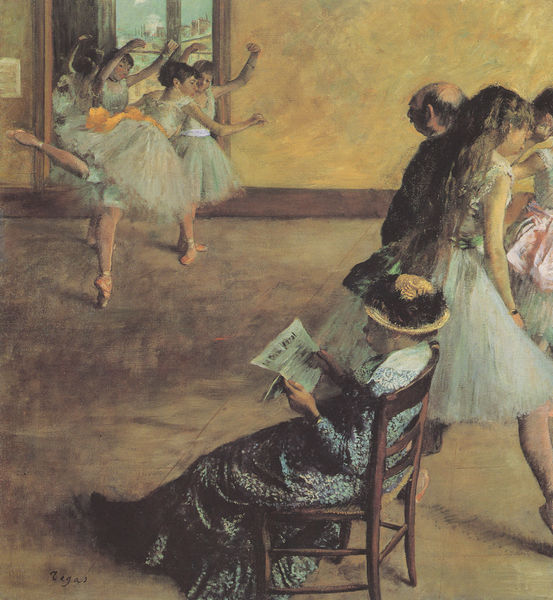
Titel: Ballettschule, Ballettschule
Künstler: Edgar Degas
Standort: Philadelphia (Pennsylvania)
Institution: Philadelphia Museum of Art
Schlagwörter: blau, feder, gemälde, hand, mann, schatten, weiß, cezanne, frauen, gelb, grün, impressionismus, landschaft, menschen, mädchen, ocker, sitzen, stadt, bewegung, braun, degas, edgar degas, elegant, fenster, frau, geste, grau, haar, hintergrund, holz, hut, kleid, kleider, licht, orange, profil, raum, schwarz, stuhl, türkis, vordergrund, ausblick, blüten, boa, dame, gürtel, tuch, beige, rock, schleife, tanz, alt, bart, wand, arm, arme, band, federn, halten, kleidung, mensch, sockel, spitze, gesten, herr, hände, signatur, spiegel, gehen, boden, figur, gold, haare, sitzend, kind, spitzen, musik, schleifen, tanzen, tänzerin, tänzerinnen, locken, rosa, beine, schärpe, taille, farbig, schrift, alte dame, balett, ballerina, ballerinas, ballet, ballett, ballettmeister, ballettstunde, fußboden, lehrer, lehrerin, probe, röcke, schuhe, tanzsaal, tanzstunde, tutu, tüll, tütü, unterricht, zuschauer, üben, übung, occer, mauer, farbe, klein, balerina, ballettschuhe, besucher, edgar, saal, spitzentanz, training, vorführung, zehenspitzen, beobachter, strohhut, strohut, monet, glatze, lesen, manet, betrachter, impression, zierlich, schild, buch, zettel, geld, zeitung, plakat, übungen, beugen, lässig, lesend, leserin, zuschauen, bänder, tänzer, lesende, gesichtslos, studio, jing, impressionismua, versuche, unterhosen, schritte, petticoat, liest, balletstunde, zeitunglesen, tänzerinen, balettstunde, anstrich, anwesende, balerinas, bistrostuhl, blümchenkleid, federboah, tanzschuhe, toutous, unbeteiligt, tanzlehrer, plié, tanzmeister, frau hut, balletmeister, großmutterliebe, mädchen aus gutem hause, backfische